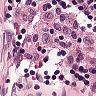
Metastatic tissue present: no